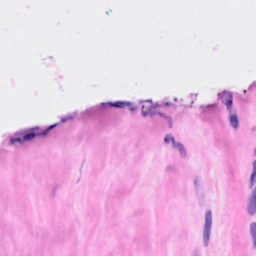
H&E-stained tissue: Breast